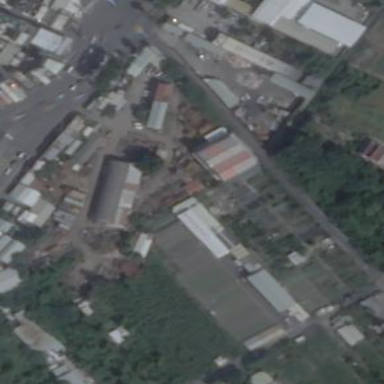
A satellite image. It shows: Industrial area.